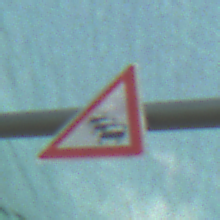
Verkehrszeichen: Stau
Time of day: MorningAfternoon
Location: Roofed (Special)
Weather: PartlyCloudy
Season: NotSpecified
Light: Natural